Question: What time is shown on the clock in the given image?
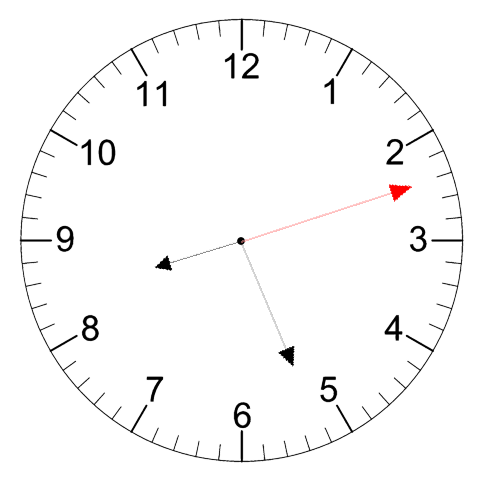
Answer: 08:26:12